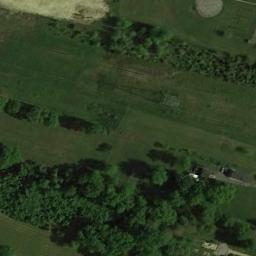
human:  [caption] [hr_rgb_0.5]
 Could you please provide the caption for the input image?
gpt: The entire image is dominated by grass .

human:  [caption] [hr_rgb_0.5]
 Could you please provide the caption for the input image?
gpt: The meadow is consist of green farmland next to some trees .

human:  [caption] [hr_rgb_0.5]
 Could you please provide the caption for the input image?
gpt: This meadow has dense grasses, Some trees and a clearing .

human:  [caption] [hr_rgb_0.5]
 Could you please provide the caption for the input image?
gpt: There are many trees on the meadow .

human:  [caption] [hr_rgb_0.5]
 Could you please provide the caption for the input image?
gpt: There are many green trees on the meadow .